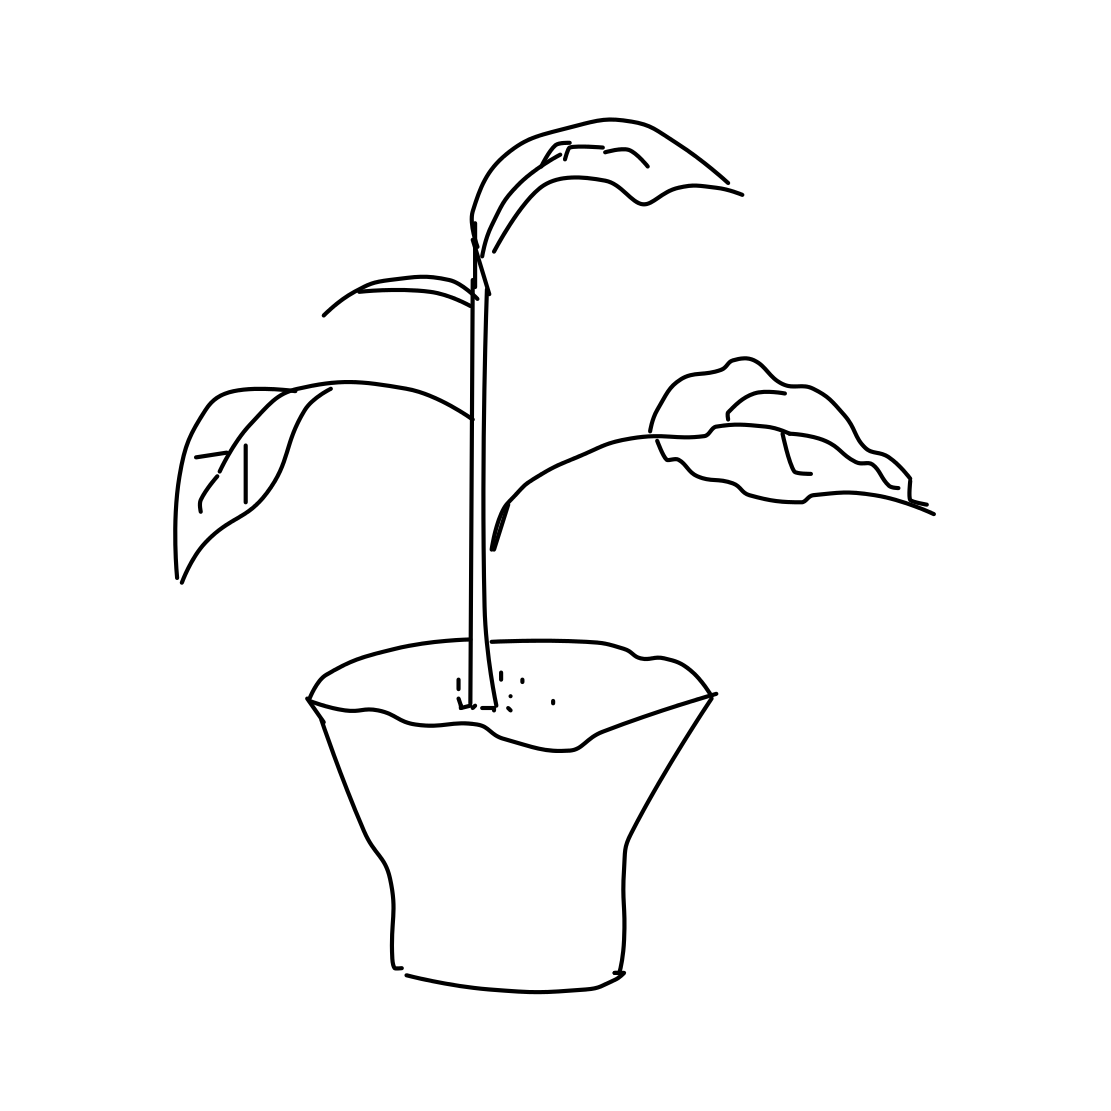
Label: potted plant